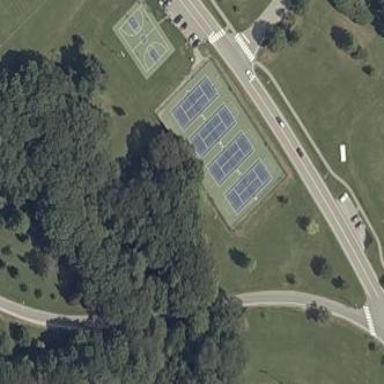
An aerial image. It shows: Payson Park Tennis Courts on concrete pitch.